Chest X-ray:
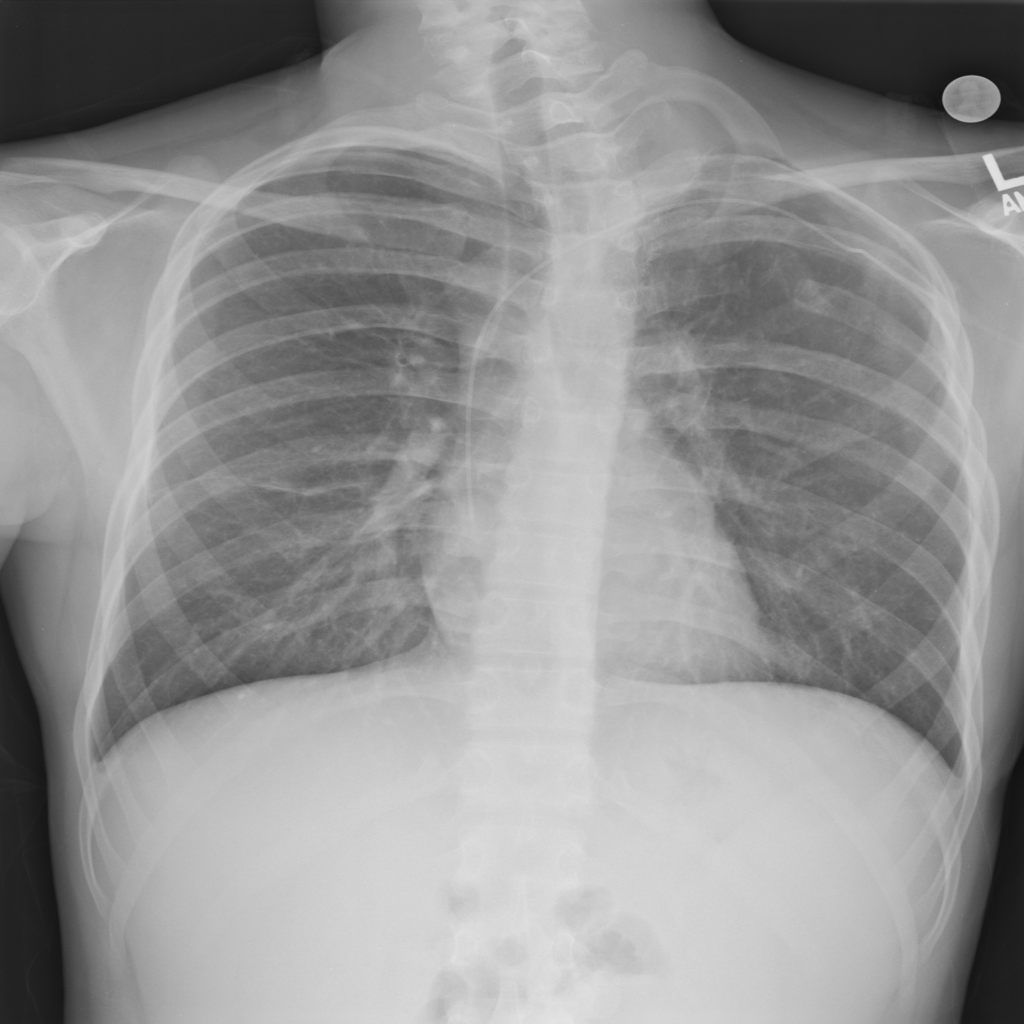
Findings: Fracture
No abnormal finding: no